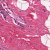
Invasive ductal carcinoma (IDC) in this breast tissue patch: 0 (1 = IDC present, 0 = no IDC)